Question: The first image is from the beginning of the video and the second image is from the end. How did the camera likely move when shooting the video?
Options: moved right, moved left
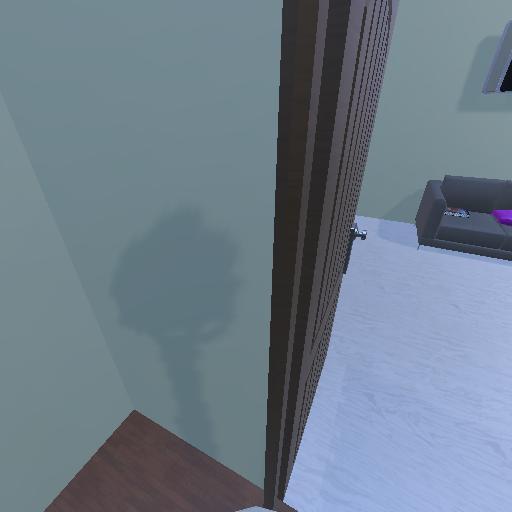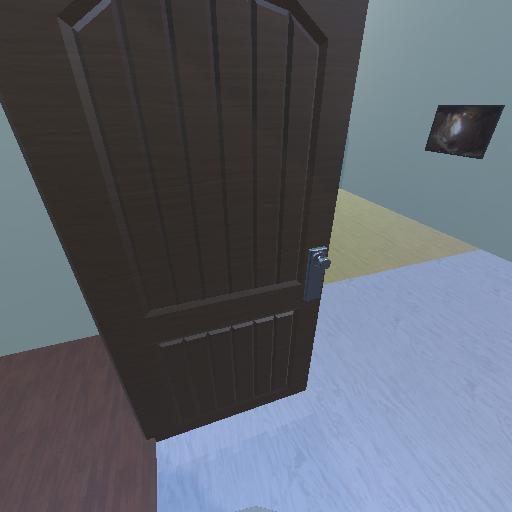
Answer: moved right